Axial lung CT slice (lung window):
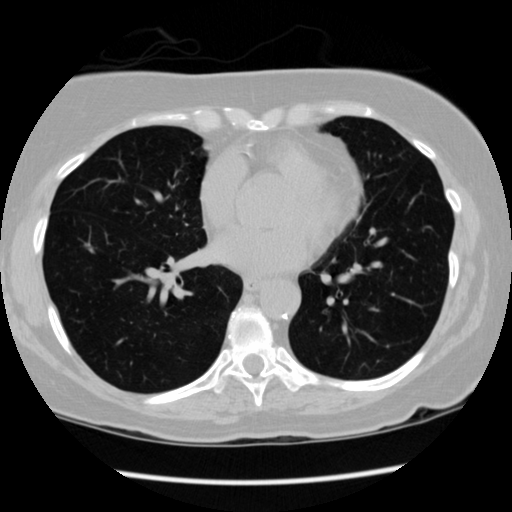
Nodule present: no